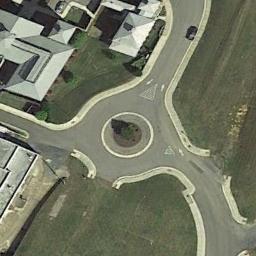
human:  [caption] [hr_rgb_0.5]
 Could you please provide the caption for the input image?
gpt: There is a moving vehicle on the road at the roundabout, With several buildings and some trees and a large lawn around the roundabout .

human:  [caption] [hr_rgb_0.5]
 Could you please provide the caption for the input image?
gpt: There are several buildings of different shapes next to the roundabout .

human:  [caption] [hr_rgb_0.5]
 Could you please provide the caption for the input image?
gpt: The roundabout with three exits and entrances is between the residential area and the lawn .

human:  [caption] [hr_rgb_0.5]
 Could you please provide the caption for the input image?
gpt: The roundabout is on the grass next to buildings .

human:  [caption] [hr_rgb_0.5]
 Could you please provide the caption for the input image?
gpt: There are green lawns and some buildings around the roundabout .